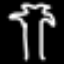
Label: palm tree